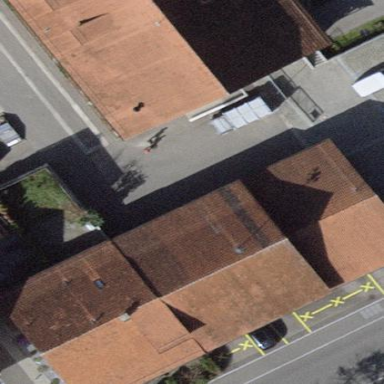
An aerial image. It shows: Terrace building.